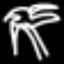
Label: palm tree